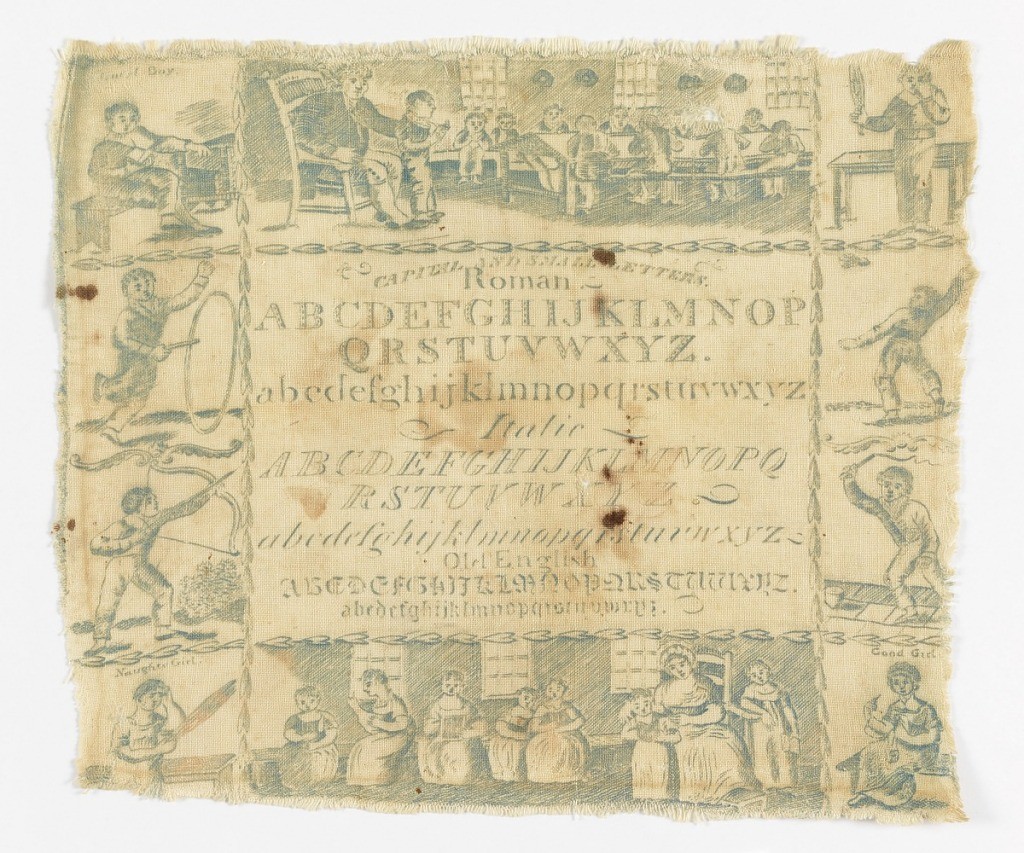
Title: Handkerchief
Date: late 18th–early 19th century
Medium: cotton Technique: printed by engraved plate on plain weave
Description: Woven cotton handkerchief printed with border of "good" and "naughty" boys and girls. At center, the English alphabet shown in Roman, italics and Old English fonts.